Question: Been working with the XAMP which I installed just under a year. I recently installed few frontend software for MySQL (to see which one am I comfortable with the most).
Now, for the past two days, whenever I go to 'localhost/phpmysql', I receive this warning
'''
Fatal error: Maximum execution time of 30 seconds exceeded in C:\xampp\phpMyAdmin\lib..
'''

I understand that the maximum execution time required to execute is being exceeded here. Found a few post on stackoverflow which guides you to rectification. All well and good till here.
I have a question and a concern.
Why all of a sudden this error when, clearly remember, I did nothing to upset the default settings of the MySQL?
I am working on a project which uses a database (important, cannot loose it), the phpmyadmin when refreshed after the warning starts to work normally as there never was a problem. I'll need a couple of week to get done with my project. Can I continue with this timeout error without risking my database or should I try and rectify it right away?
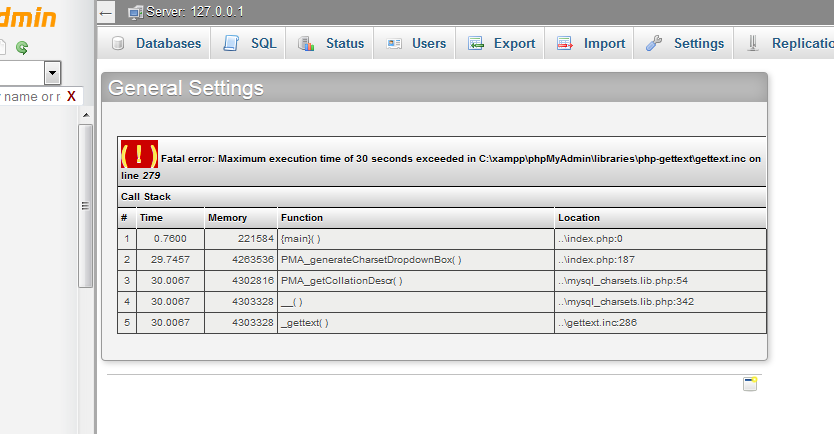
Answer: DCoder answer is good, try to change the maximium execution time in MySQL server, also, you can try to find what query is making the noise using the slow-query-log (you can activate it and is very useful in the case of messy querys).
<URL>
If you're using MySQL on windows environments, I strongly suggest to put it on a linux server, because it's lots slower over windows.
About your concern, There is no real danger about your data, and changing the slow-query-log option or maximum-execution-time option doesn't compromise the databases... but do some backup before change anything, just for extra security.